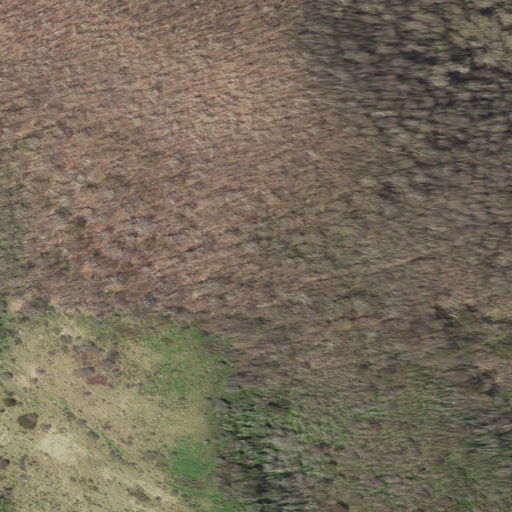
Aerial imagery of mountain in Virginia named Ghost Knob containing deciduous forest and pasture